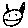
Label: cat